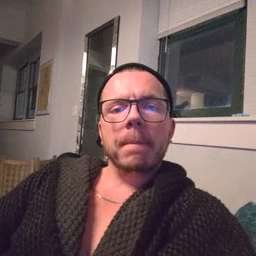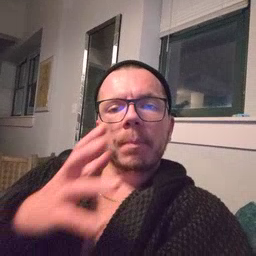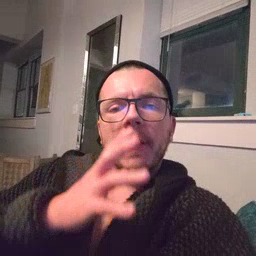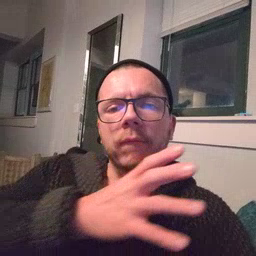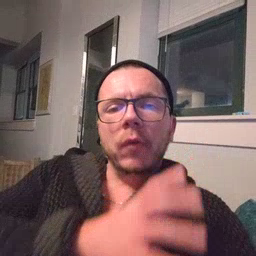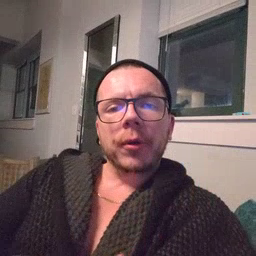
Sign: farm